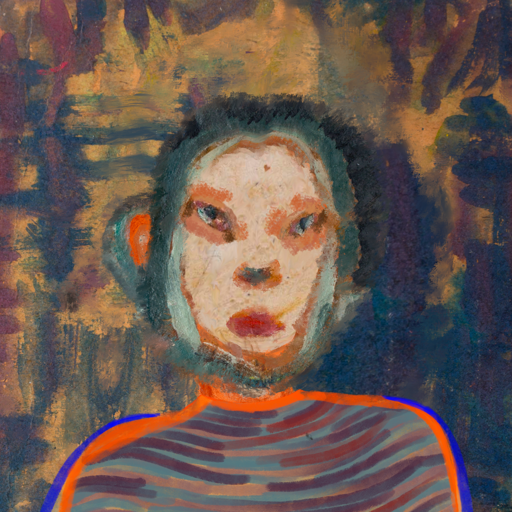
Background: InTheSun, Head And Neck Front: Rupkatha, Face Front: Boggyland, Bust: Experience, Hair Front: Boggyland, Head Accessory: Blank, Second Necklace: Blank, Necklace: Blank, Baby: Blank